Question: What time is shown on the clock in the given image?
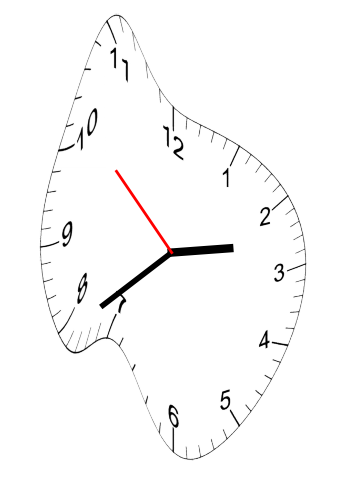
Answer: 02:38:52